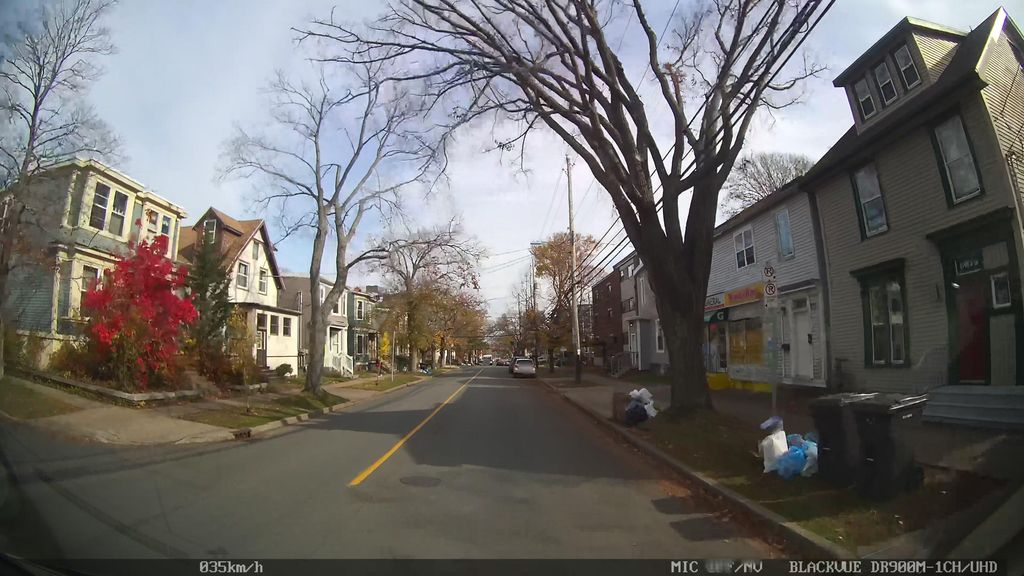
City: halifax